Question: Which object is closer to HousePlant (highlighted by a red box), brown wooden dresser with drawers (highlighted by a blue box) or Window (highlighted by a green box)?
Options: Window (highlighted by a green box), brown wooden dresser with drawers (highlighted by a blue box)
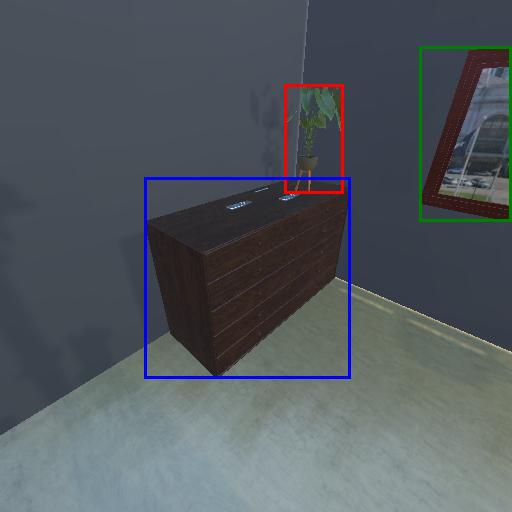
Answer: Window (highlighted by a green box)